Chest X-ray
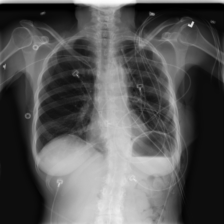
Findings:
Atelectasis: negative
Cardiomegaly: negative
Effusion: negative
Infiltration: negative
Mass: negative
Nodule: negative
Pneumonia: negative
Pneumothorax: positive
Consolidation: negative
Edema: negative
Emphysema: negative
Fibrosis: negative
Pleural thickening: negative
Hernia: negative